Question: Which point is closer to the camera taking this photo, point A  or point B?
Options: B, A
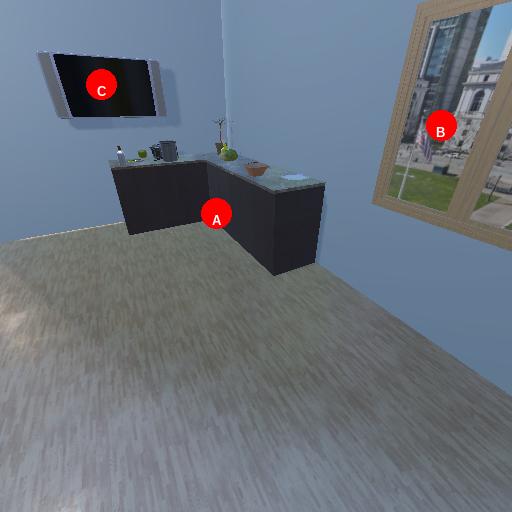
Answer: B